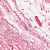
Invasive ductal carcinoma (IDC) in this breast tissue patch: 0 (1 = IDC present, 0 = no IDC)